Question: I'm unable to active Redline recording button in SeleniumIDE,I have recorded my steps then clicked on Redline recording button & run the recorded steps but in this time Redline recording button is showing as inactive & after running the steps again clicked on Redline recording button to save jmx file but it appears that- "Nothing to Save"

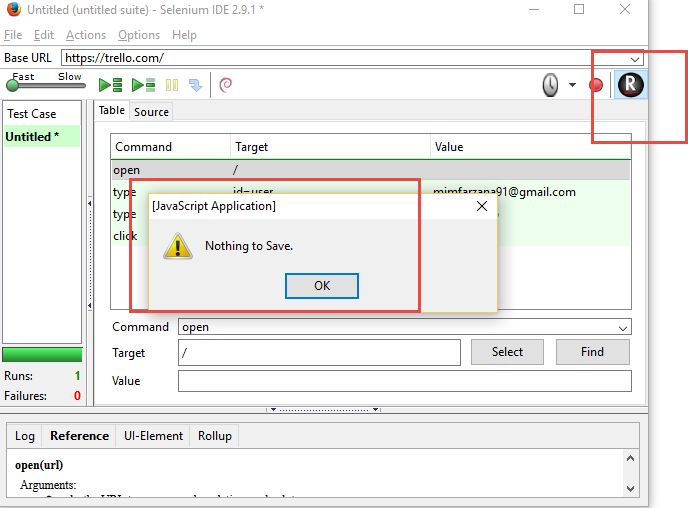
Answer: I was able to get this work with using trello.com as the target, I will document steps below.
1 - Setup Options to only record from trello.com
<URL>
2 - Start RedLine13 button, Playback, and Save
- I open up trello and add a new card, click on existing card, and close dialog
<URL>
3 - Open up in JMeter
<URL>
4 - JMX File Output and Running Test
- <URL>-